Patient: sex F, age 58
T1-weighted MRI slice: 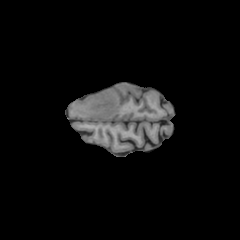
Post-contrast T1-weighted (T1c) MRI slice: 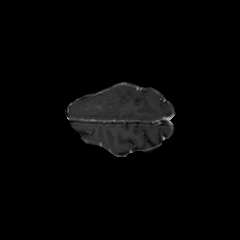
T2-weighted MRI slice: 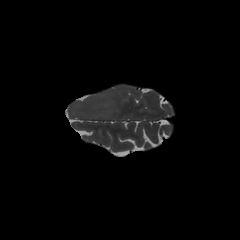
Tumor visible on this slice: yes
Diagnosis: Glioblastoma, IDH-wildtype
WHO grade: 4